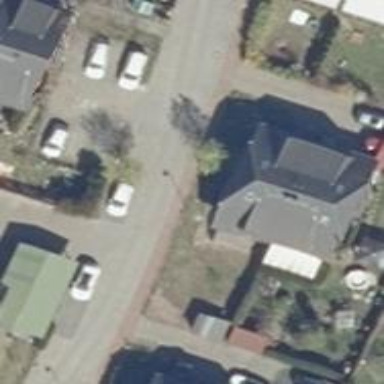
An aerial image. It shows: Living street.